Question: I am using a sprite to change the color of an image on its hover status, though when I hover over the image it moves down slightly and changes color. I have created a <URL> to replicate the problem.
I am probably using the sprite incorrectly? I'm unsure as it is my first time playing with them.
'''
.ratings ul li {
width:18px;
height:18px;
background:url(star.png) 145px 102px;
}
.ratings ul li:hover{
width:18px;
height:18px;
background:url(star.png) 145px 86px;
}
'''
I am using this image:
Can anyone can point out my mistakes?
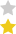
Answer: The sprite is not configured correctly. At least one of the 'background-position' values should be either zero or negative in your example.
The technique of <URL> 'background-position' values actually change the of the background image in the element.
'''
background:url(star.png) 0 0;
background:url(star.png) 0 -18px;
'''
See <URL>
Also note that your current sprite is '34px' high, while it seems each star is only '16px' high. This means there's a '2px' gap between the two stars, so the second 'background-position' is '-18px' and not '-16px'.